Question: I've got several android projects that share one of my library projects. I want to have the library code depend on certain configuration classes that are defined differently in the project(s) that are depending on it. In order to get the non-lib projects to report no errors in Eclipse project explorer, this means providing class definitions in each project with the same fully-qualified path.
So the structure looks like this
com.mycompany.config.ClientPrefs.java
com.mycompany.config.ClientPrefs.java
on but does not define com.mycompany.config.ClientPrefs.java
Once this done, the projects show no errors in Eclipse project explorer, but the lib has a red "X" indicating that it can resolve the ClientPrefs reference - which I would expect, Since you can't compile a lib anyway it doesn't seem like a big deal.
The phone project compiles and runs fine, but the tablet project reports that an error needs to be fixed before launching even though there are no "X" indicators anywhere in its workspace explorer.
Is this approach to configuration actually permissible in these projects or is the fact that the phone project works just an accident?
Here is the most basic example I can come up with:

ProjectA and ProjectB depend on ProjectLib as an Android Library project. As displayed here, ProjectLib's Util.java can't resolve the missing ref to Config.java but this doesn't seem to matter for A and B since they seem to resolve this for ProjectLib and thus both build and run. Anyone else taken this approach to config?
The reason I ask is because I have a much larger set of projects, and one of them won't build anymore (in Eclipse) presumably since it's lib project has errors. Building with Ant from the command line always works and that makes me think that a library project gets pulled into the dependent project without regard to it's Eclipse boundary.
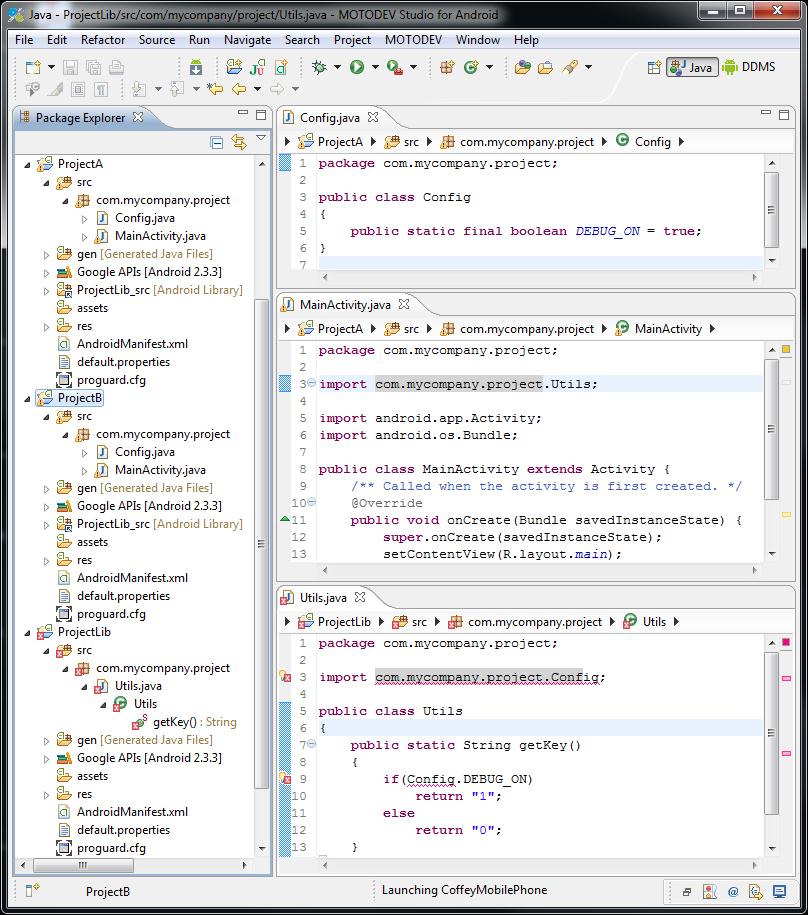
Answer: Before it was possible to make the same Config class in the ProjectA and ProjectB, and exclude the Config class from lib project.
But now the library project is included as jar, and it is not possible to exclude class from jar in eclipse.
My temporary solution to have config util class, which returns the correct Config, I need to change it each time when build different project.
'''
public class Config {
private static MyConfig config;
public static MyConfig getConfig() {
if (config == null) {
config = new MyConfig();
}
return config;
}
// ...
// CONSTANTS
// ...
}
'''